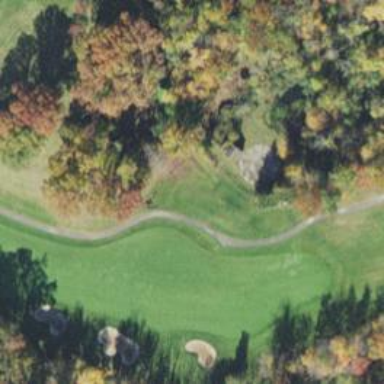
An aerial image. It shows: Service road designated as golf cart path.